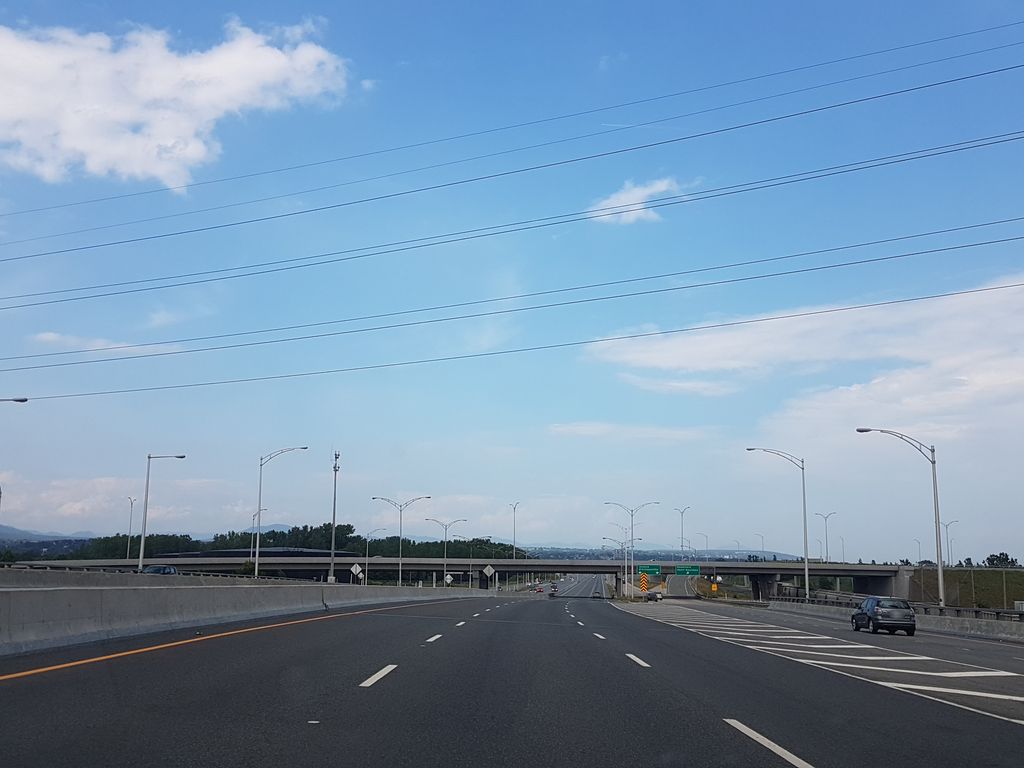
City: quebec_city